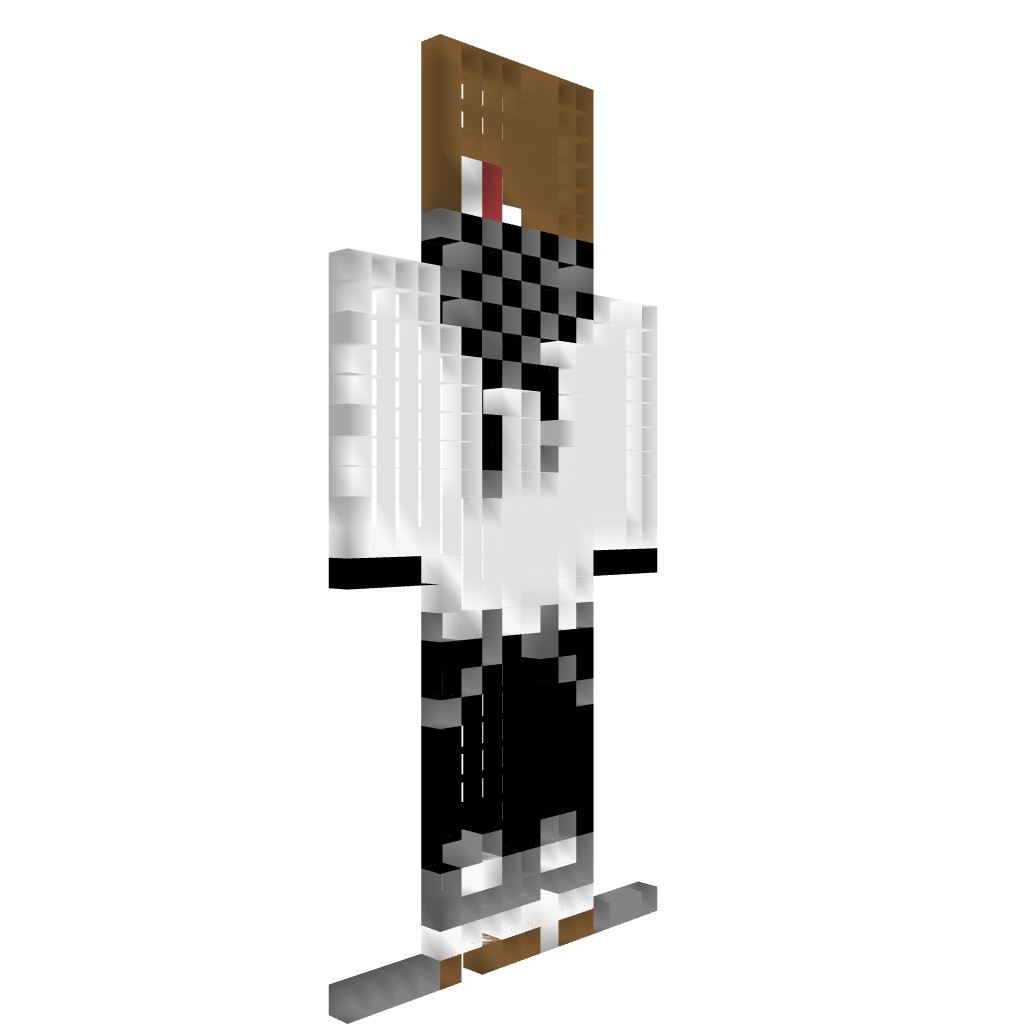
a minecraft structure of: MasterSteve2 Statue bad low quality